Question:
As you can see, it almost does what I need, except "Movies" drops to the next line -- which looks really horrible.
'''
<TextView
android:id="@+id/myMasterCat_Item"
android:layout_width="wrap_content"
android:layout_height="wrap_content"
android:layout_gravity="left"
android:layout_marginLeft="10dp"
android:layout_marginTop="2dp"
android:layout_weight="99"
android:text="Item"
android:textColor="#222"
android:textSize="18sp" >
</TextView>
<TextView
android:id="@+id/myMastCat_Cat"
android:layout_width="wrap_content"
android:layout_height="wrap_content"
android:layout_gravity="center_vertical"
android:layout_marginLeft="10dp"
android:layout_marginTop="2dp"
android:layout_weight="1"
android:gravity="right"
android:text="MasterCat"
android:textColor="#999"
android:textSize="15sp" >
</TextView>
</LinearLayout>
'''
How can I set it so it does not happen this way?
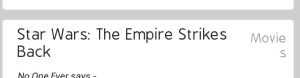
Answer: You can try this:
'''
<LinearLayout
android:layout_width="fill_parent"
android:layout_height="wrap_content"
android:orientation="horizontal"
>
<TextView
android:id="@+id/myMasterCat_Item"
android:layout_width="0dp"
android:layout_height="wrap_content"
android:layout_marginLeft="10dp"
android:layout_marginTop="2dp"
android:layout_weight="1"
android:text="Item"
android:textColor="#222"
android:textSize="18sp" >
</TextView>
<TextView
android:id="@+id/myMastCat_Cat"
android:layout_width="wrap_content"
android:layout_height="wrap_content"
android:layout_marginLeft="10dp"
android:layout_marginTop="2dp"
android:text="MasterCat"
android:textColor="#999"
android:textSize="15sp" >
</TextView>
</LinearLayout>
'''
Also please note that if you use the weight attribute, you should set the width or height attribute to 0dp depending on which sizes you want to be affected..